Field crop: maize
Growth stage: 2
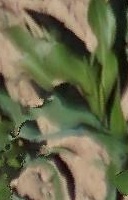
Species: maize